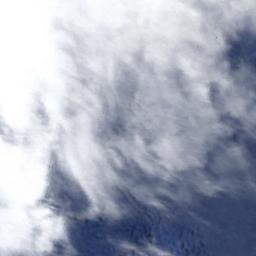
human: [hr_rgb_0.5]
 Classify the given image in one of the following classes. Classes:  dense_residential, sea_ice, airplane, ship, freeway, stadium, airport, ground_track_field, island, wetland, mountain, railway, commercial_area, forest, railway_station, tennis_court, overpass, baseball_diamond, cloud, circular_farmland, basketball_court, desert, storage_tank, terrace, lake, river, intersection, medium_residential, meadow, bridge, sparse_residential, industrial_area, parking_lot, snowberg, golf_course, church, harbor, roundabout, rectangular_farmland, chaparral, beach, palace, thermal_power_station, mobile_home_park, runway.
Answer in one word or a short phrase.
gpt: cloud